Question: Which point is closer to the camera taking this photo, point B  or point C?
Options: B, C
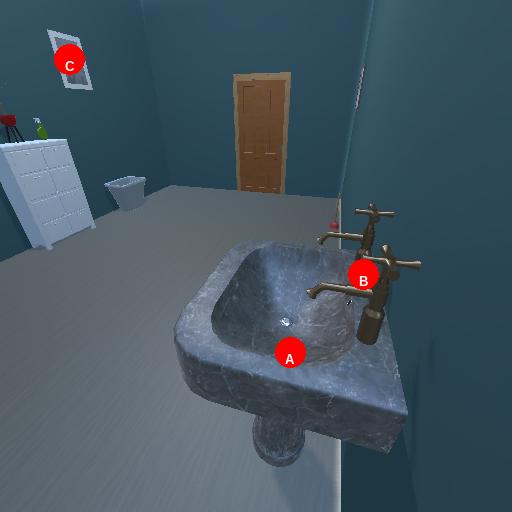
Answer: B